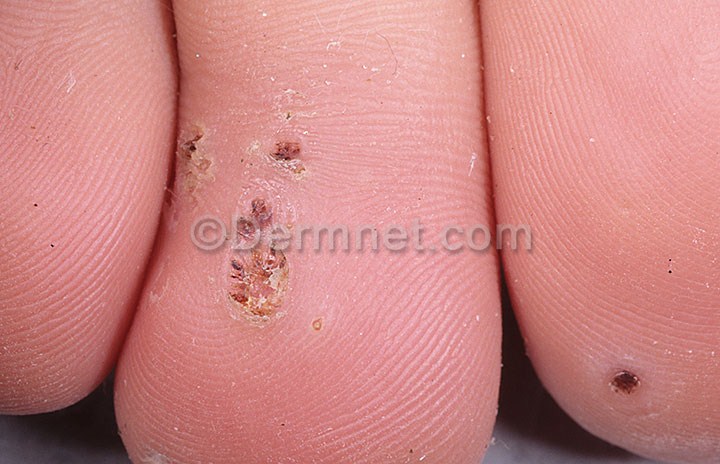
Disease: Warts Molluscum and other Viral Infections